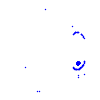
Particle: kaon